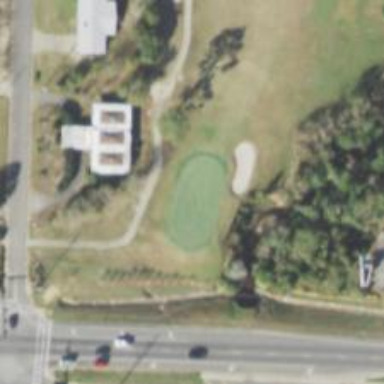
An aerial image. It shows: View of golf hole.